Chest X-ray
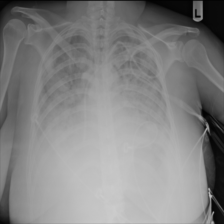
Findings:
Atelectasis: negative
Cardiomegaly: negative
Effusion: negative
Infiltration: positive
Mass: negative
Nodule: negative
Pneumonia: negative
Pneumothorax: negative
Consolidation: negative
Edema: negative
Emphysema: negative
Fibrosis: negative
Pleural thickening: negative
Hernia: negative